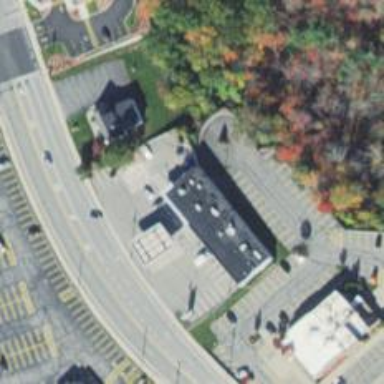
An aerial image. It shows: Convenience shop.